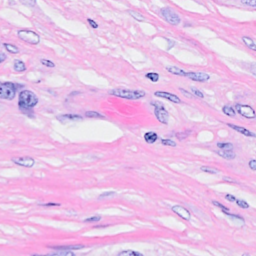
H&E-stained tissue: Breast